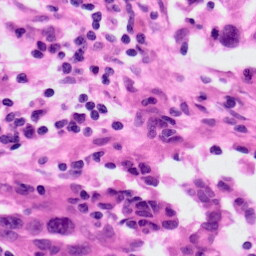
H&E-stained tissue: Lung